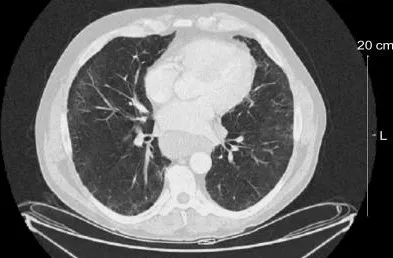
Computed tomography image of thorax, February 2006.
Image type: radiology (ct)